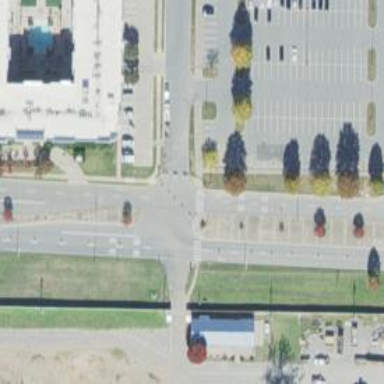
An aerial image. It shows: Marked crossing with zebra markings on the road.